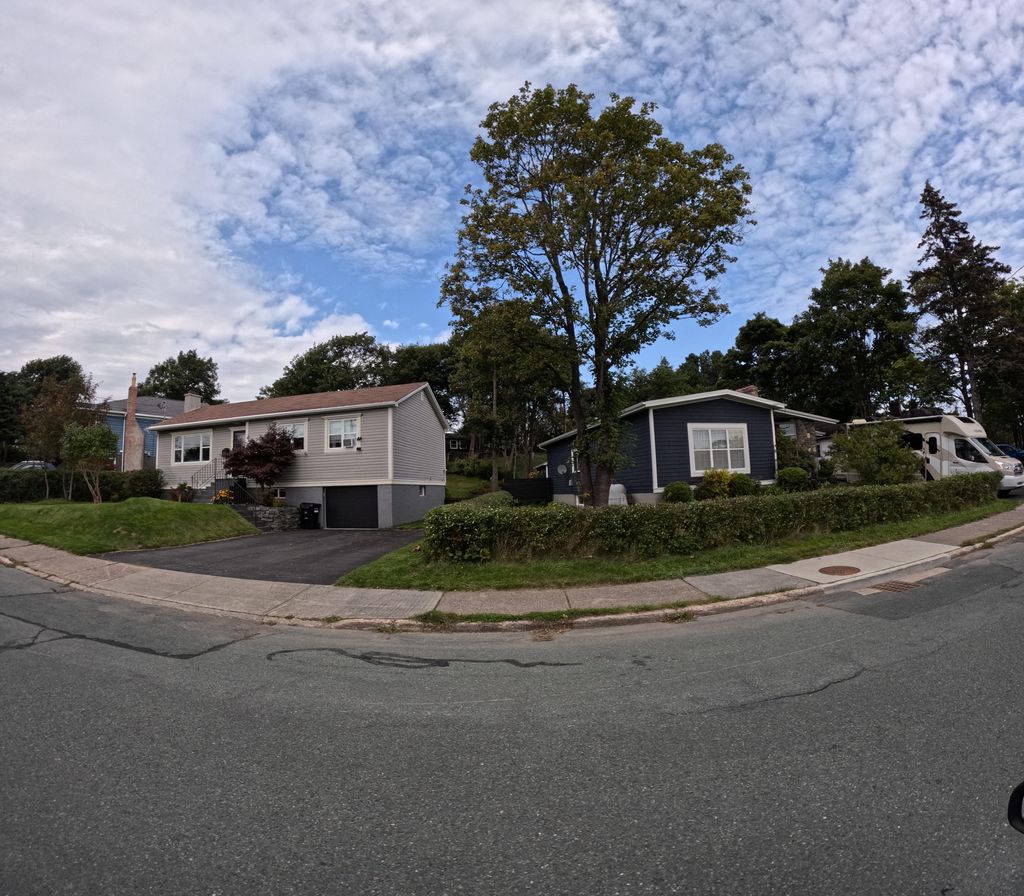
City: st_johns